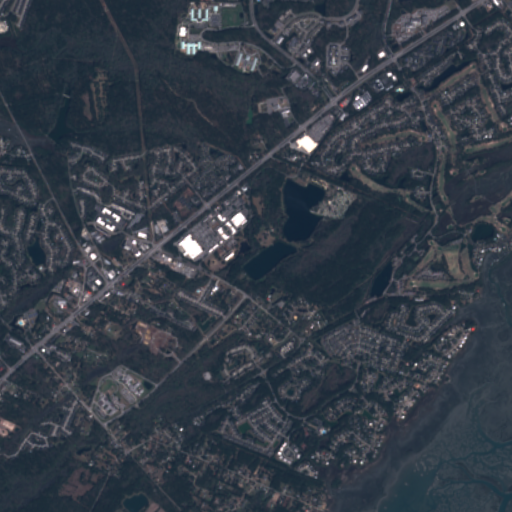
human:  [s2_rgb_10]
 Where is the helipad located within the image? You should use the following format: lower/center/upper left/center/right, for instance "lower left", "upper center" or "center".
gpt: The helipad is located in the upper right of the image.
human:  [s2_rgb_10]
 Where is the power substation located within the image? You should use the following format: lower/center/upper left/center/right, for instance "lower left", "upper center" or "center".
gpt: The power substation is located in the lower center of the image.
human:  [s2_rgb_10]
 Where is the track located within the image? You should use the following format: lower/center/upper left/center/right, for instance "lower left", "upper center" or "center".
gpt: The track is located in the upper center of the image.
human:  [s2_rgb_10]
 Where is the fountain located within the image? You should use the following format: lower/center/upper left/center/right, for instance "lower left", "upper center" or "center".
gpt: The fountain is located in the upper right of the image.
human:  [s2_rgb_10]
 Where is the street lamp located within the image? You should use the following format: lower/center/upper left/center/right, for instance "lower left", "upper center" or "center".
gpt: The street lamp is located in the upper center of the image.
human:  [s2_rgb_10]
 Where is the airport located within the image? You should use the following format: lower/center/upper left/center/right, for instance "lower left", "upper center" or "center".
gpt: There is no airport in the image.